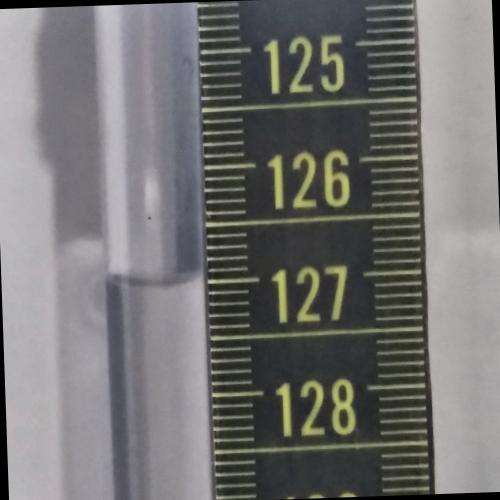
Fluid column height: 127.0 cm